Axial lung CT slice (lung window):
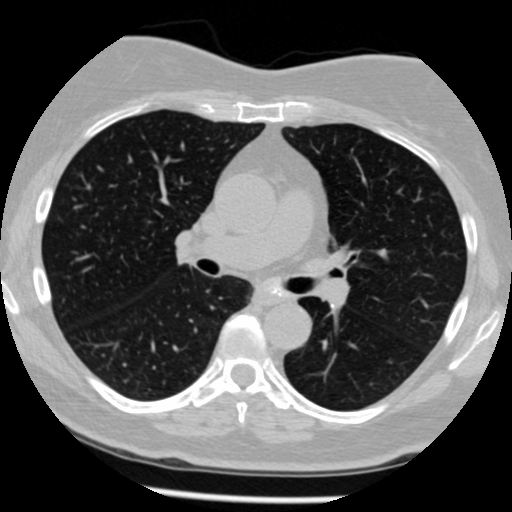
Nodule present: no